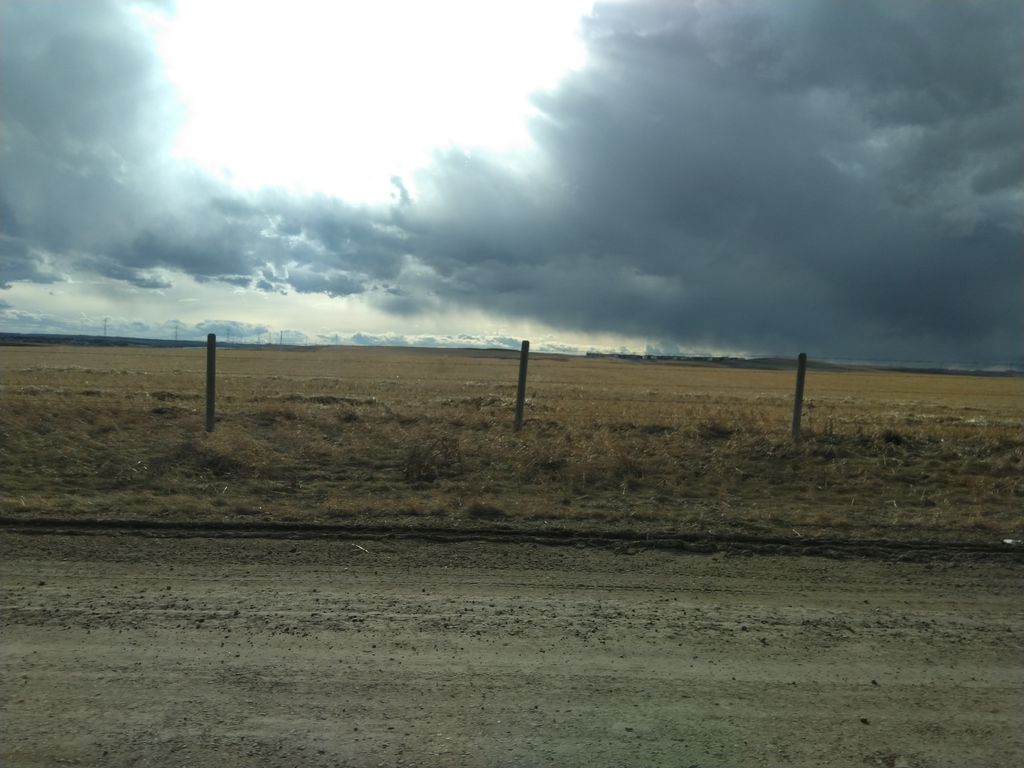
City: calgary